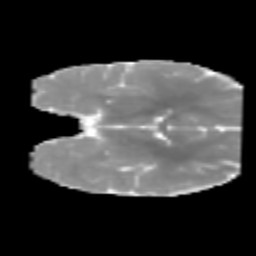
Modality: MD
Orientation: coronal
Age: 6
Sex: male
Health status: healthy